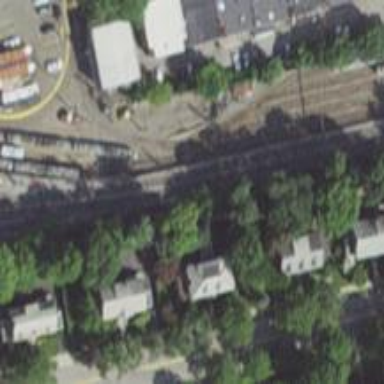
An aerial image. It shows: Light rail service yard with electrified contact lines.